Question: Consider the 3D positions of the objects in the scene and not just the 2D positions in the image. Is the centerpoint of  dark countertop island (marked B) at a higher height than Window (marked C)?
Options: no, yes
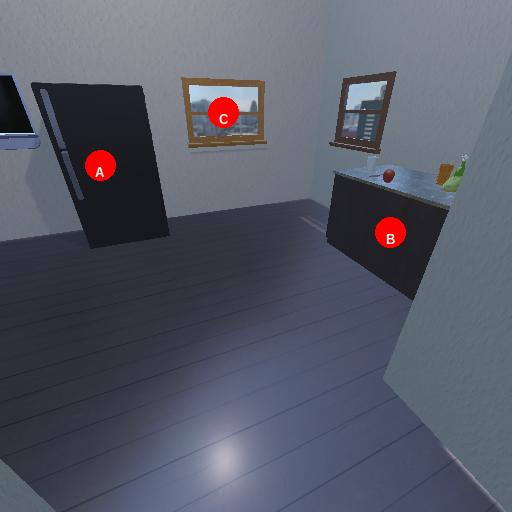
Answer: no